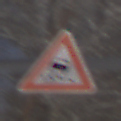
Verkehrszeichen: SchleuderOderRutschgefahr
Umgebung: Outdoor, Nature
Tageszeit: MorningAfternoon
Wetter: PartlyCloudy
Licht: Natural
Jahreszeit: Winter
Kontrast: HighContrast